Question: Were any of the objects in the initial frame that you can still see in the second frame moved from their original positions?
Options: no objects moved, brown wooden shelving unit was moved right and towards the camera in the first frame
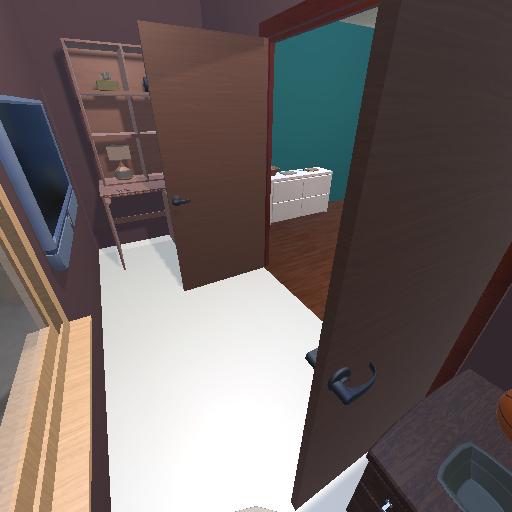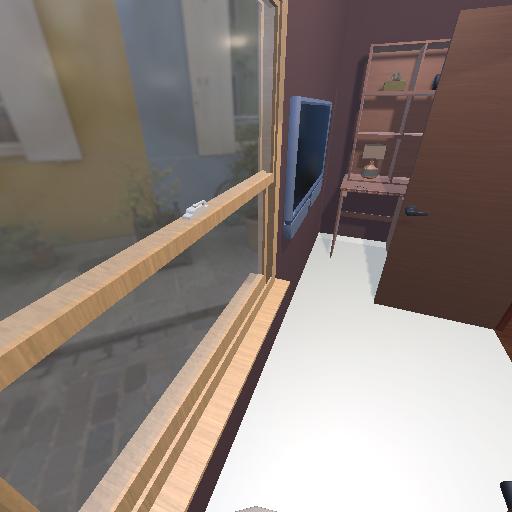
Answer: no objects moved